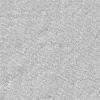
Atmospheric dust classification: not_dusty